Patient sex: M
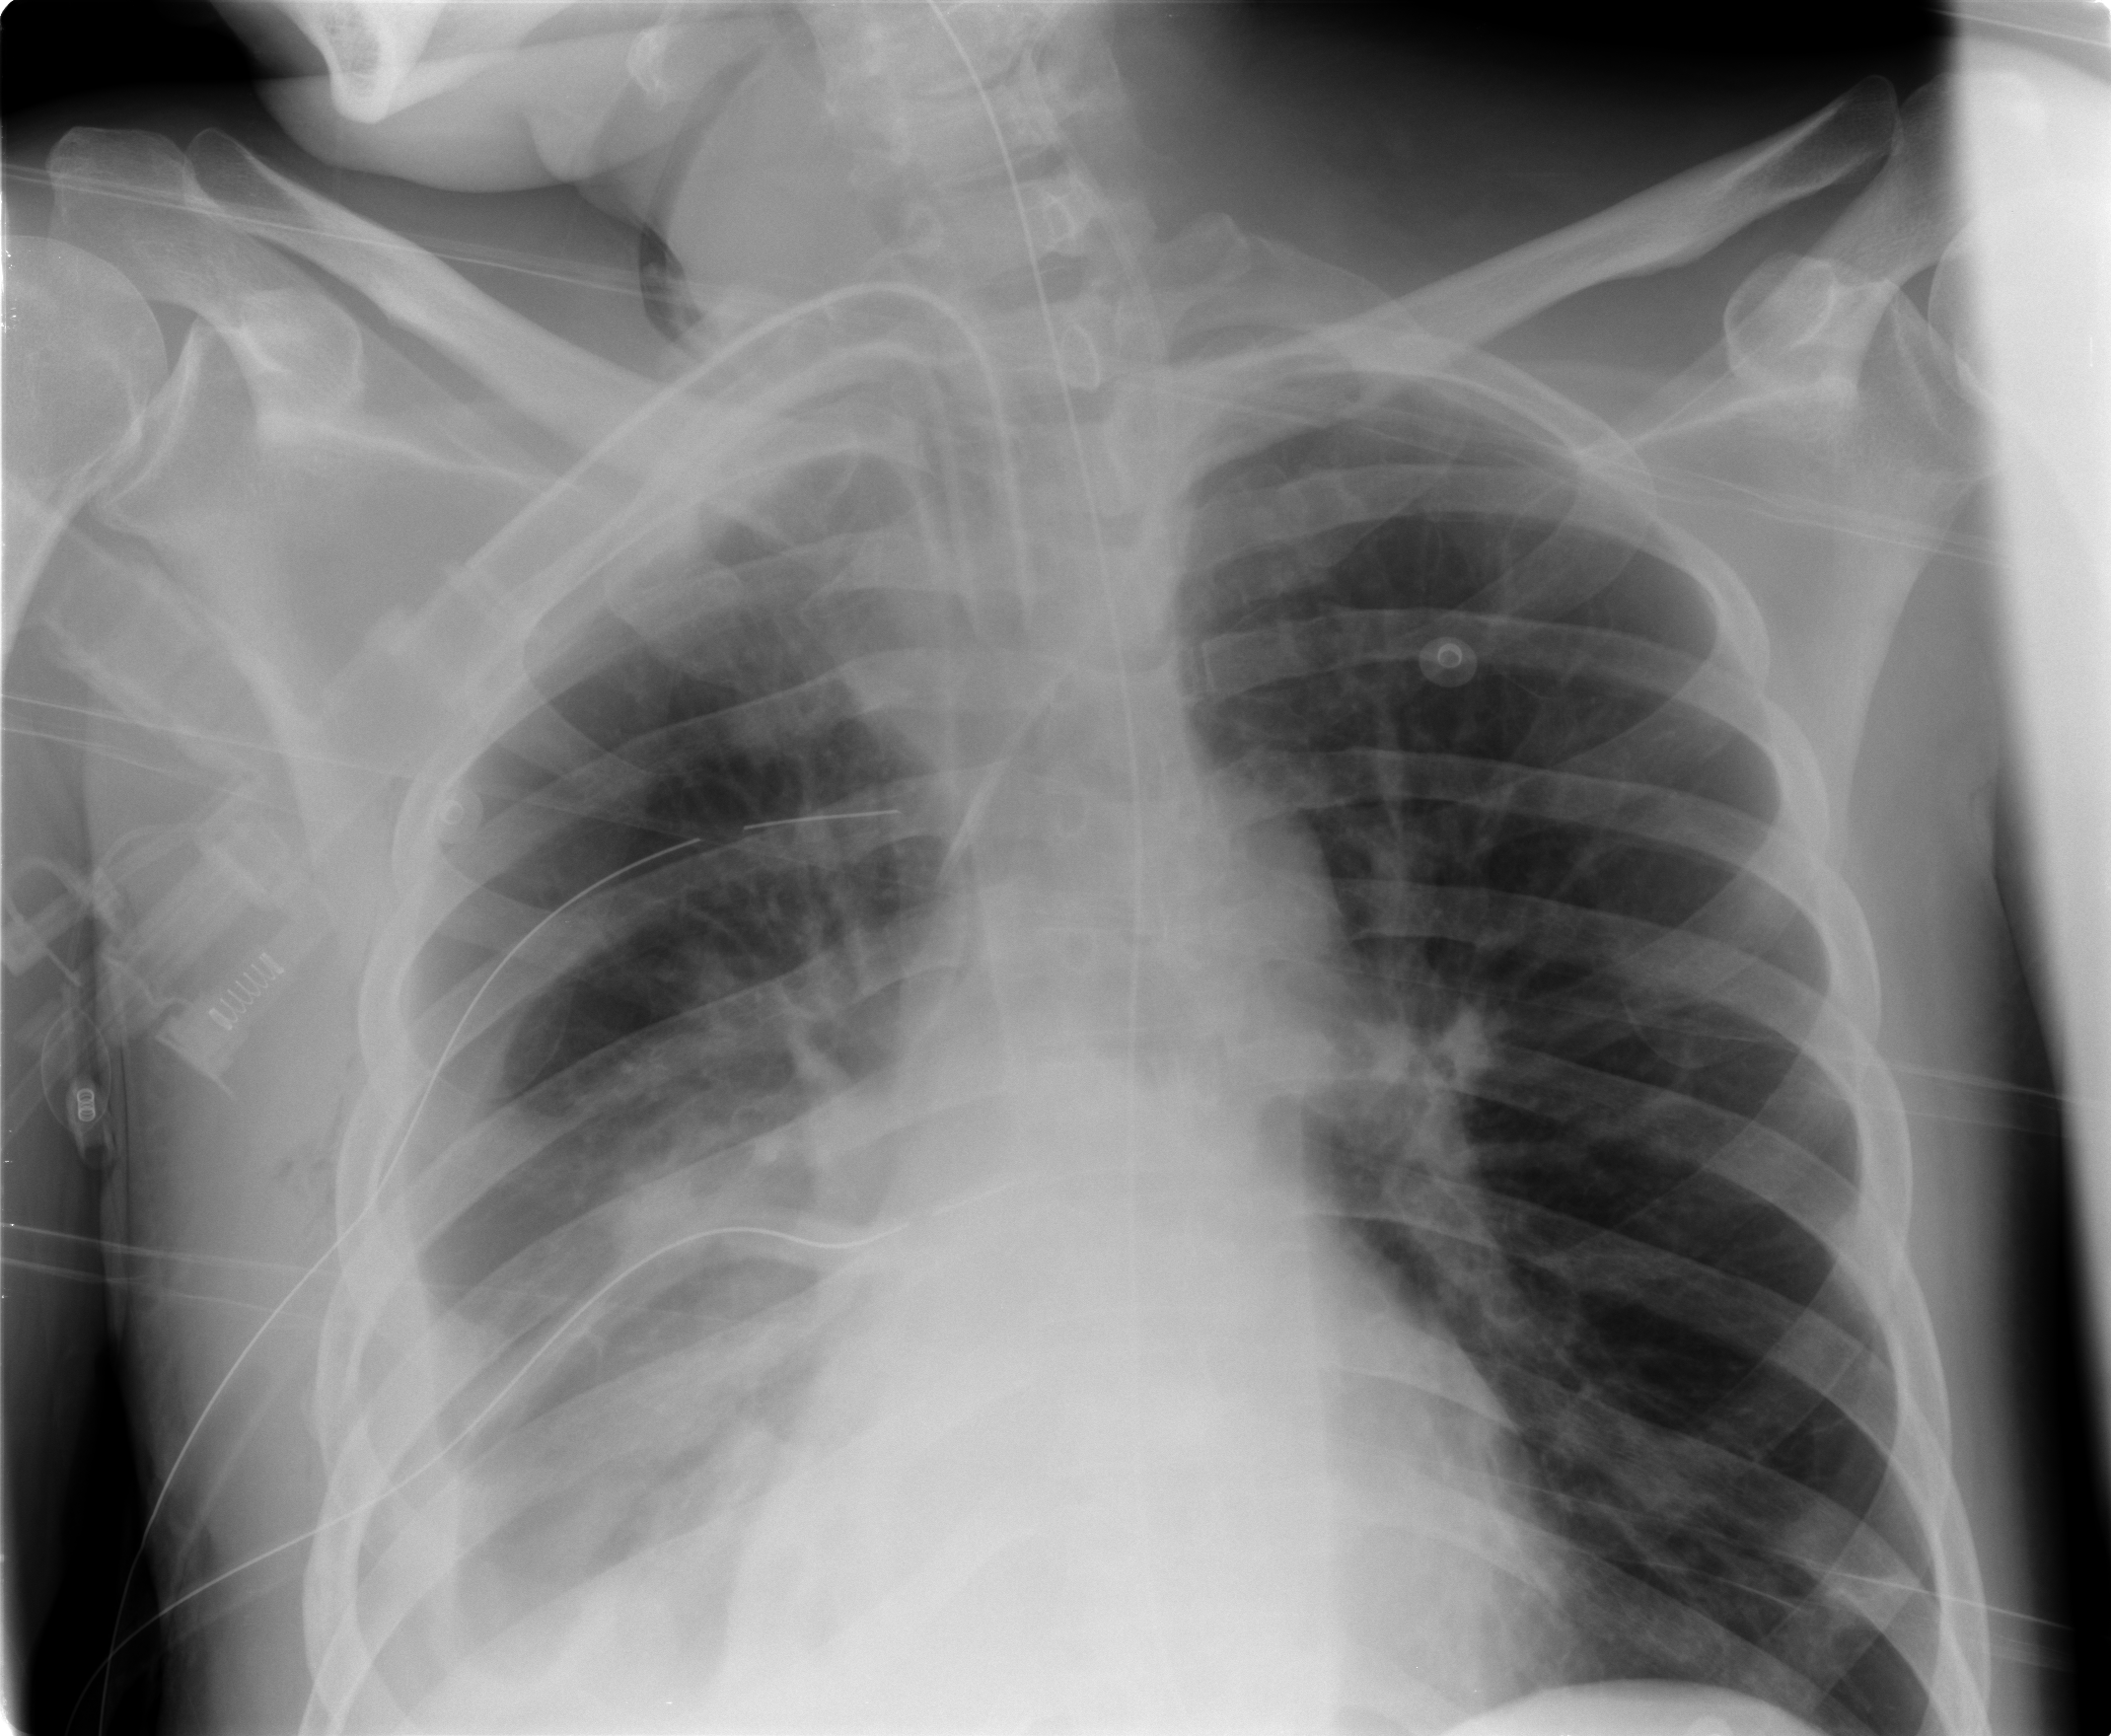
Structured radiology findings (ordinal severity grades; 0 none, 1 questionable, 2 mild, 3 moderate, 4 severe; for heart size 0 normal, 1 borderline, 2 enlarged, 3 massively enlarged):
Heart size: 0
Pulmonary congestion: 0
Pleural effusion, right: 3
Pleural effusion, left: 0
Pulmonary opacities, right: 2
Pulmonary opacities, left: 0
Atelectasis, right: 3
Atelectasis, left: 0